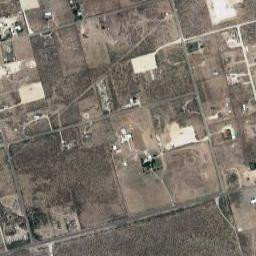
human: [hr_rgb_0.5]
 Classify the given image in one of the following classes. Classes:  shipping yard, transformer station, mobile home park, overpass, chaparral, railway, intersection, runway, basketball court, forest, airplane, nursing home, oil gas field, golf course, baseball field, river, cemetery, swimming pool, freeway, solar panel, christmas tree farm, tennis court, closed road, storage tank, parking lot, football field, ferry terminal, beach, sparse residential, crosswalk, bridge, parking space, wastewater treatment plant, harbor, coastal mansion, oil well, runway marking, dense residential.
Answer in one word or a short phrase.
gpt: oil gas field